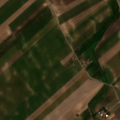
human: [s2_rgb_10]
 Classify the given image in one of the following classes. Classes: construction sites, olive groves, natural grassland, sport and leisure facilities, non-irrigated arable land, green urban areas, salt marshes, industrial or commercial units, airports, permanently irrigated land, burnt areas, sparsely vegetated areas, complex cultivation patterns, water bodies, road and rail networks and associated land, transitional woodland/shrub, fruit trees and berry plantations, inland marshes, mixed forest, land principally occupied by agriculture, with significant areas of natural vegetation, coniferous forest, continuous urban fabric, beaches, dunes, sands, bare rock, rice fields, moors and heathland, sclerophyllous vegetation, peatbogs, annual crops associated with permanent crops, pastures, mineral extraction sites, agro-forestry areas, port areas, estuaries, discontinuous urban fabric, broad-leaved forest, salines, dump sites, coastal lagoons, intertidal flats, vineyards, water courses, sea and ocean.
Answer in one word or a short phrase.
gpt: non-irrigated arable land